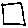
Label: square